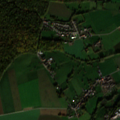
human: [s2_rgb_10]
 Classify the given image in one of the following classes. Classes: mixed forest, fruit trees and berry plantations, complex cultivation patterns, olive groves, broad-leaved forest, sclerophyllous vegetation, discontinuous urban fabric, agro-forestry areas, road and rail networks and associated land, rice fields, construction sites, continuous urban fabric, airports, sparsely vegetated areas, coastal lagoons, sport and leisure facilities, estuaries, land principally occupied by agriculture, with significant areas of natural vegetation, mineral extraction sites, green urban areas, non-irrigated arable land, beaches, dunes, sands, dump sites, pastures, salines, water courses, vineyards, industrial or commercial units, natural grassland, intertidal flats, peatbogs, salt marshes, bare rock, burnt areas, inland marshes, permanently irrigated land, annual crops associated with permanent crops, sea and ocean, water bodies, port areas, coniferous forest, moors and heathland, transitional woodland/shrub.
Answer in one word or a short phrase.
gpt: discontinuous urban fabric, non-irrigated arable land, pastures, complex cultivation patterns, broad-leaved forest